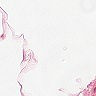
Metastatic tissue present: no